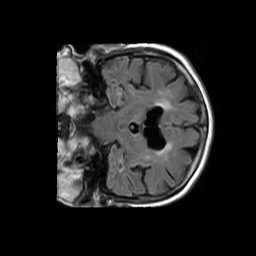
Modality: FLAIR
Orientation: coronal
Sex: male
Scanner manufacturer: philips
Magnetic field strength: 1.5 T
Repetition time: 11 s
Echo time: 0.14 s